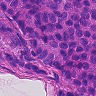
Metastatic tissue present: yes